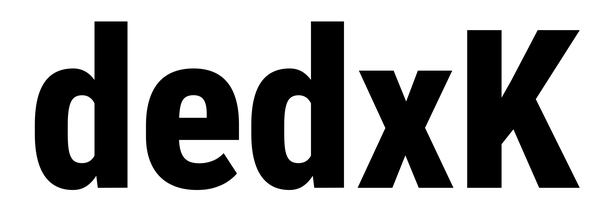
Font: Roboto_Condensed_ExtraBold